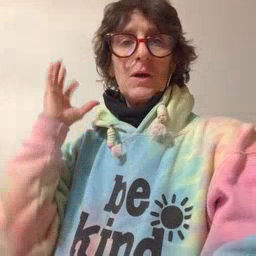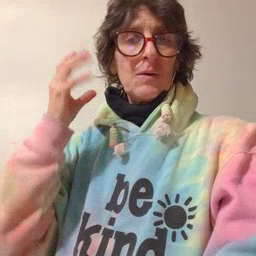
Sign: radio